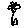
Label: flower